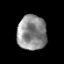
Tissue: prostate
Cell type: T cells
Senescence score: 0.3566
Nuclear area (px): 997
Mean DAPI intensity: 139.491